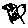
Label: bird